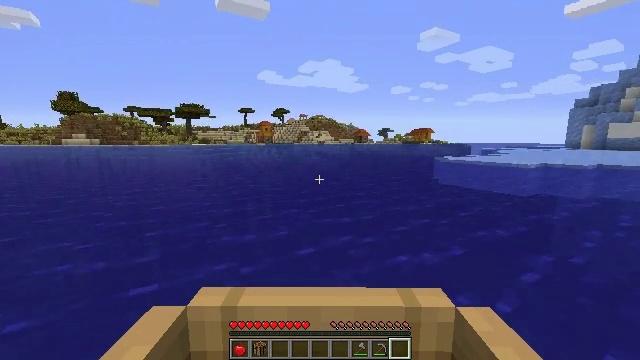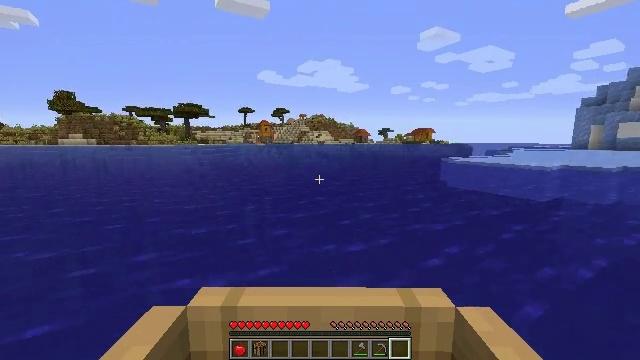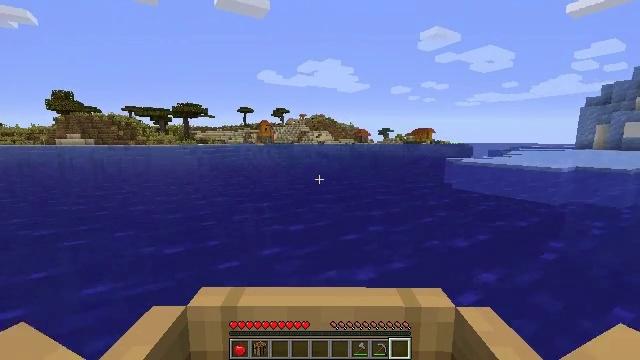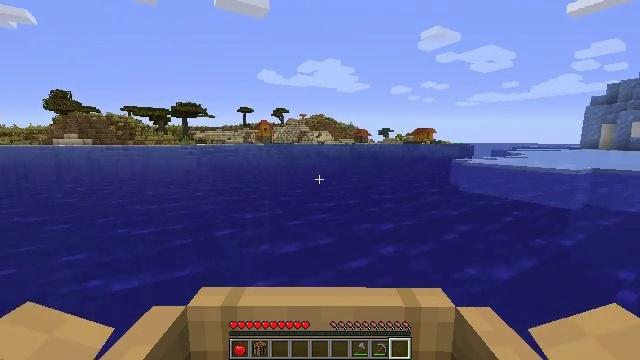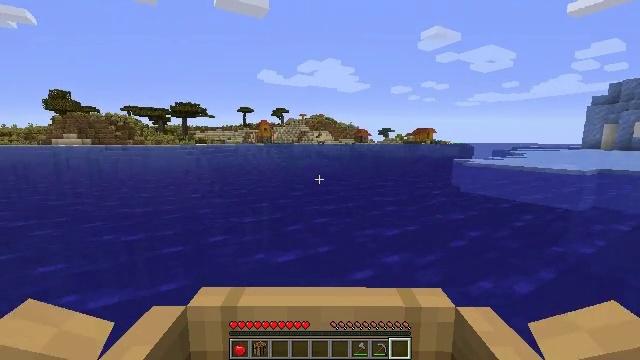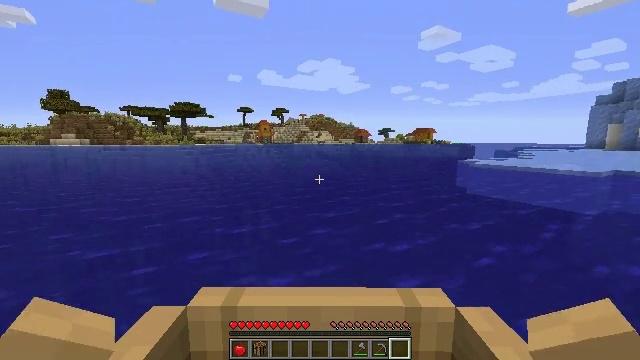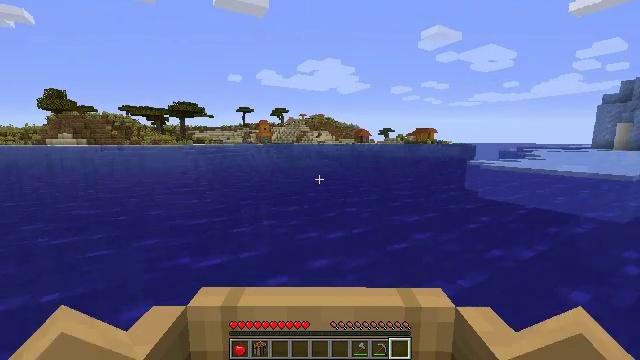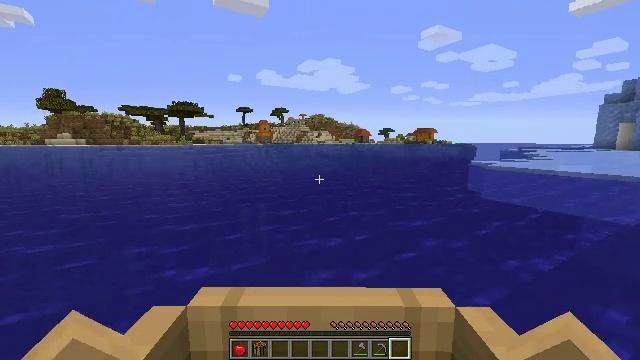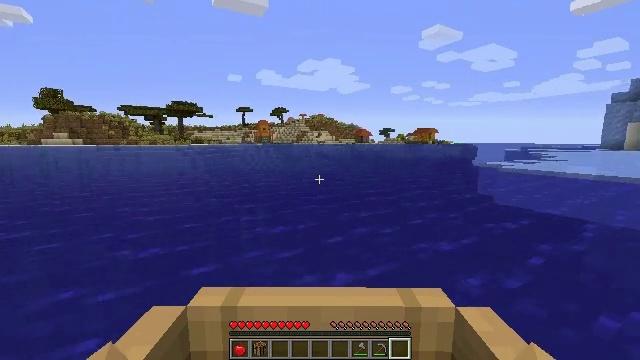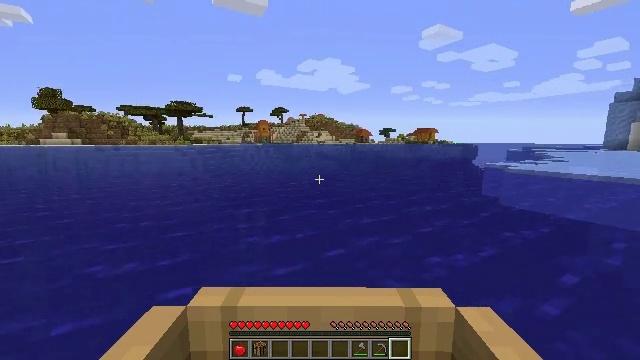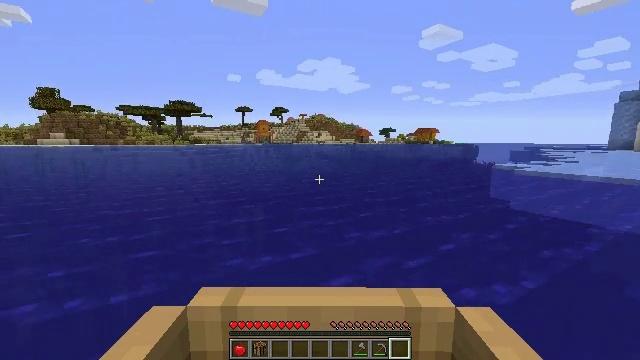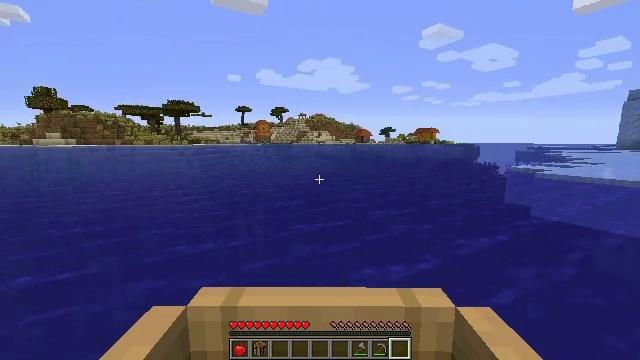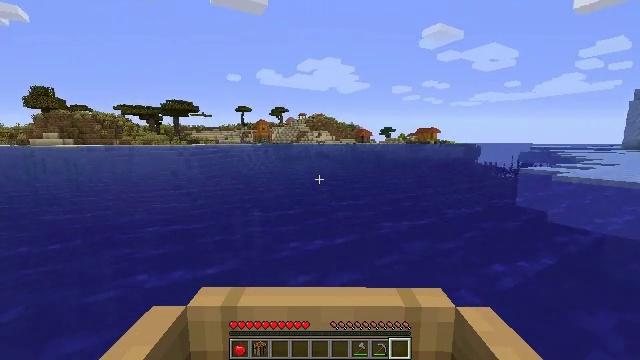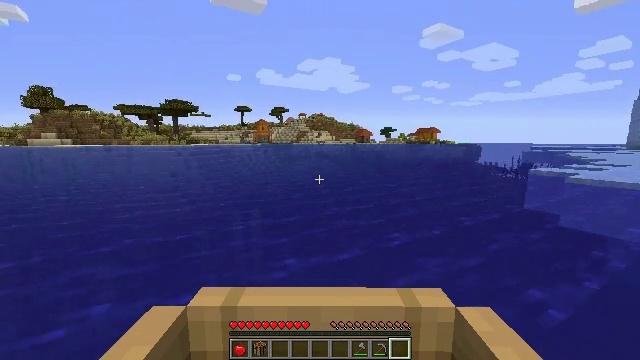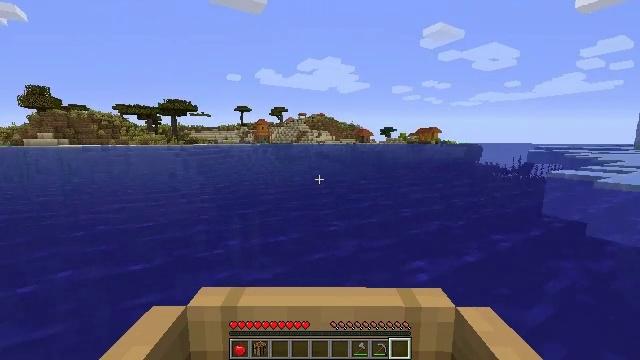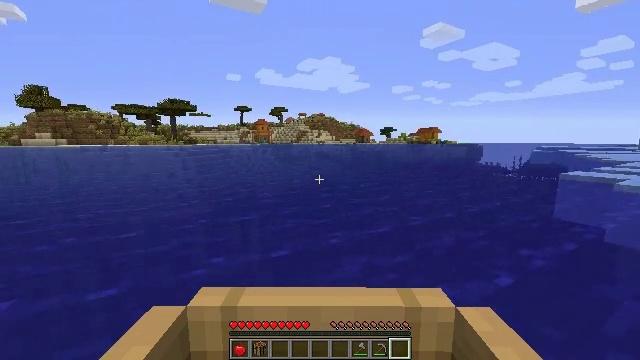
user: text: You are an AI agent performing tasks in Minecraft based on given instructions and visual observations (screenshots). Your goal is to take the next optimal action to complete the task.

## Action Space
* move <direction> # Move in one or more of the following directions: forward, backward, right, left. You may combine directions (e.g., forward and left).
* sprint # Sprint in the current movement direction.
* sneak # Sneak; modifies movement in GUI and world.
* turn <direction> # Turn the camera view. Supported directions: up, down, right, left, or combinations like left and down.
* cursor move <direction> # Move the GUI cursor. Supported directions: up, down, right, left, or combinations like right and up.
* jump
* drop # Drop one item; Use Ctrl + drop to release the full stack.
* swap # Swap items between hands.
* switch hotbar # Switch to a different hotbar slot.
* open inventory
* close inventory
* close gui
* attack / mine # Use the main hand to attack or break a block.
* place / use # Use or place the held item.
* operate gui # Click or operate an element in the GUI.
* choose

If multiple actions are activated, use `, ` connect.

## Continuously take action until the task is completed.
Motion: motion action
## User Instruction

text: Mine the orange bed.
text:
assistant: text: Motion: move forward
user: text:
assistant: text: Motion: move forward
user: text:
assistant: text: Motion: move forward
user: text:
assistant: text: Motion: move forward
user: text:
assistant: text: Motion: move forward
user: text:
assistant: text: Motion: move forward
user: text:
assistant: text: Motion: move forward
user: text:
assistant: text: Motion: move forward
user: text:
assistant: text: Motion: move forward
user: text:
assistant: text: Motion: move forward
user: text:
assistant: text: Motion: move forward
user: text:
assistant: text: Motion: move forward
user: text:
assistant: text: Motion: move forward
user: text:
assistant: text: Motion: move forward
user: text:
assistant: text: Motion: move forward
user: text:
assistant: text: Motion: move forward
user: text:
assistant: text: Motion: move forward
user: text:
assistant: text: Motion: move forward
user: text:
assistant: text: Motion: move forward
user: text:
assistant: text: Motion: move forward
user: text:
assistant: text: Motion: move forward
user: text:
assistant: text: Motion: move forward, turn left and down
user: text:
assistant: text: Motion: move forward, turn left
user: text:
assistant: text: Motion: move forward, turn left and down
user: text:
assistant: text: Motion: move forward
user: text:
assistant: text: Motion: move forward
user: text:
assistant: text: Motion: move forward
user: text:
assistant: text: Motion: move forward
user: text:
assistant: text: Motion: move forward
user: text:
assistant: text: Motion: move forward